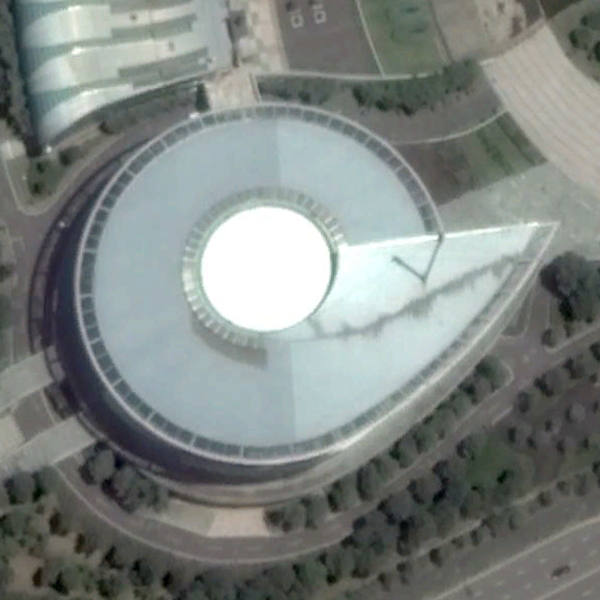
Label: Center